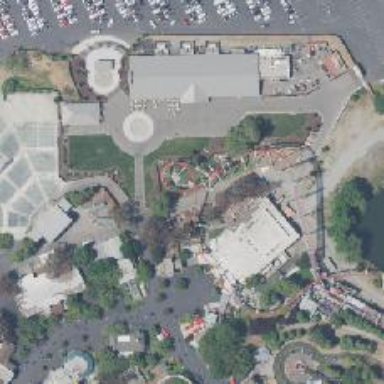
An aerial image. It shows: Thrilling roller coaster attraction.